Question:
Which arrows should be in relation between registration and login? After register or recovery password user can go to login. In my diagram should be arrows between register/recovery to login? If yes, which? Arrows directed to or from a login?
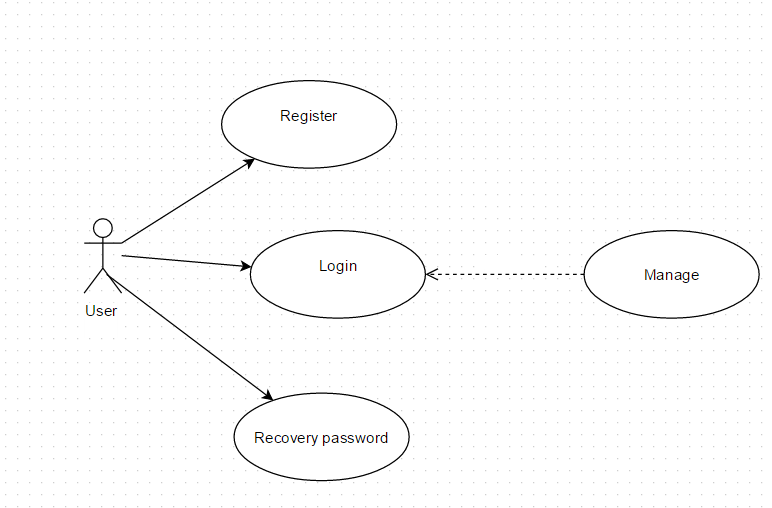
Answer: There should be no relationships between register/recovery and login.
Use cases diagrams are not used to show these kinds of dependencies.
Also
<URL>
states "Two use cases specifying the same subject cannot be associated since each of them individually describes a complete usage of the system."